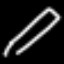
Label: pencil